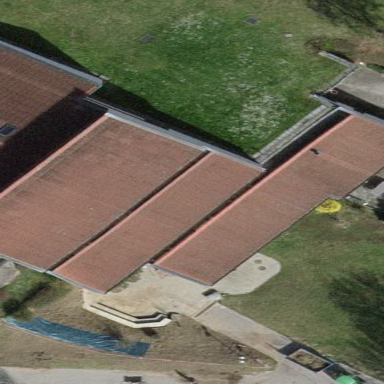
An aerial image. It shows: School building.